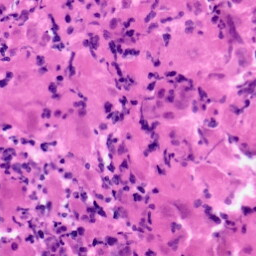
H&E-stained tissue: Pancreatic